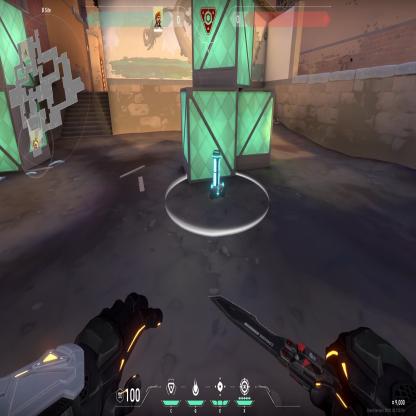
Label: planted spike